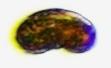
Label: Akashiwo